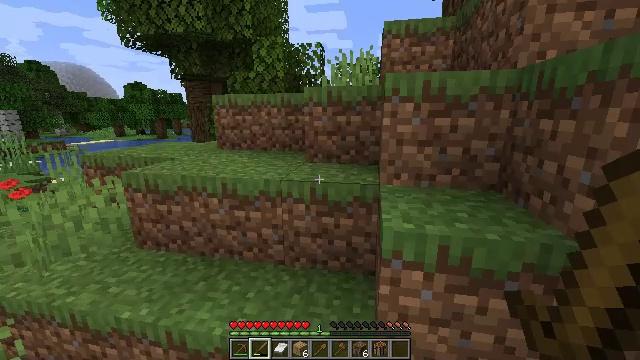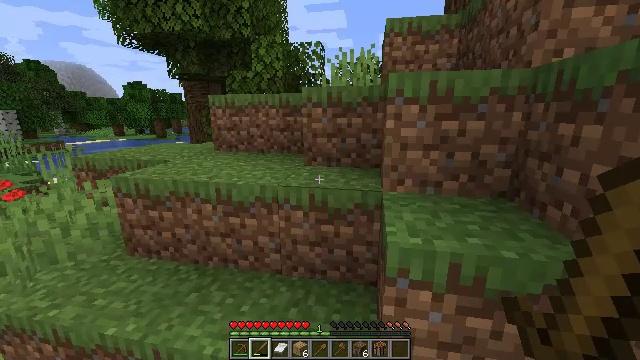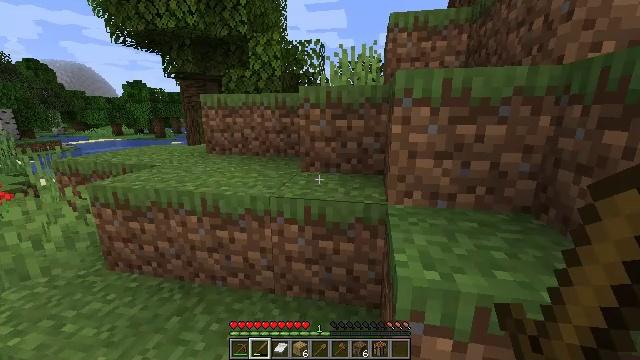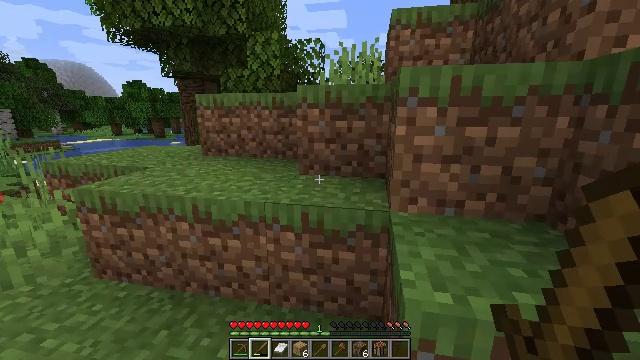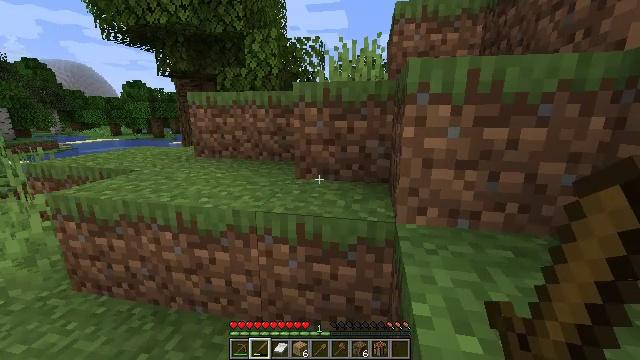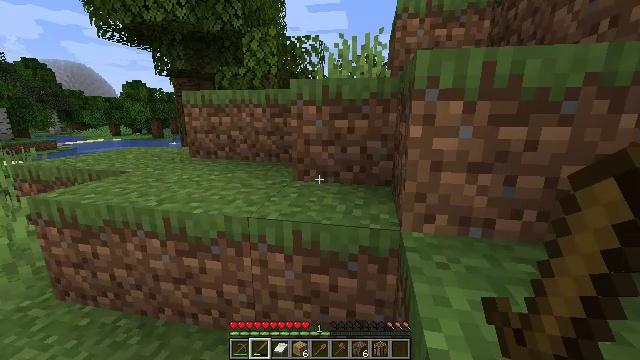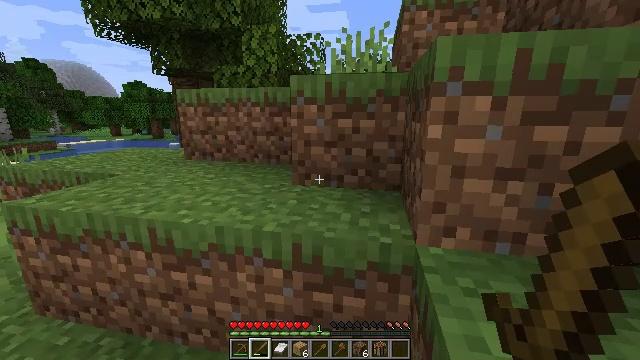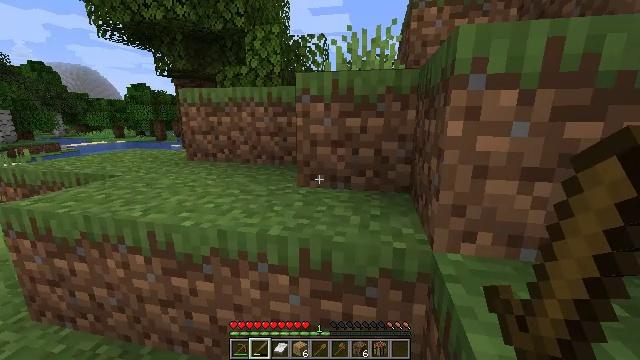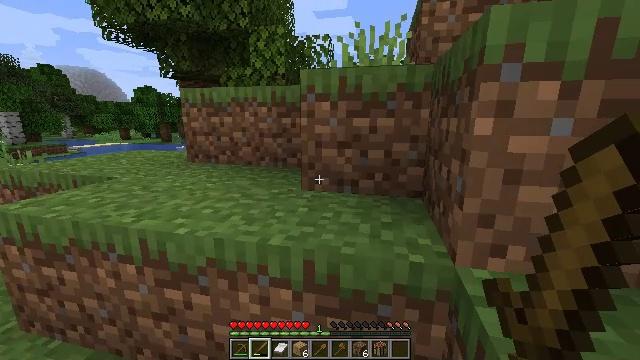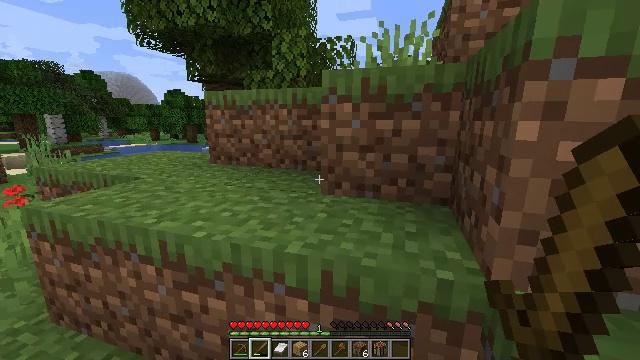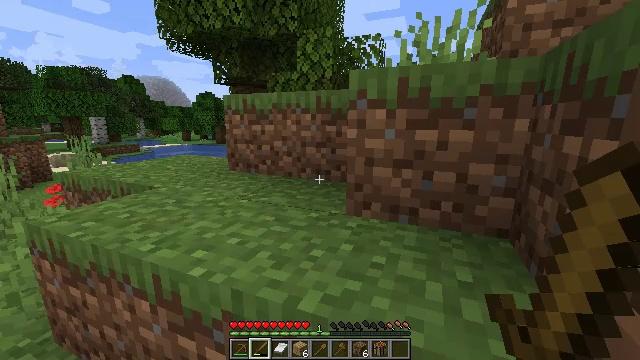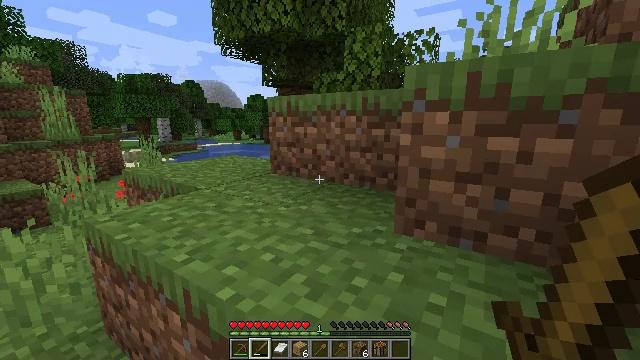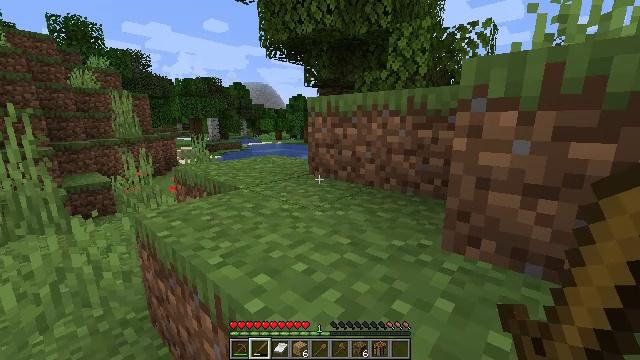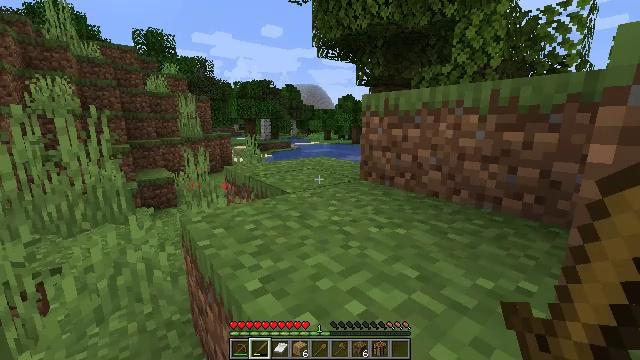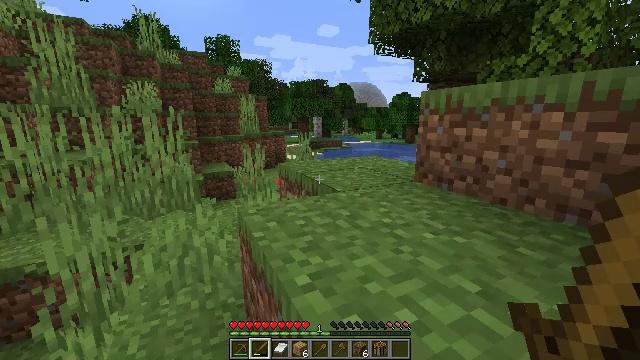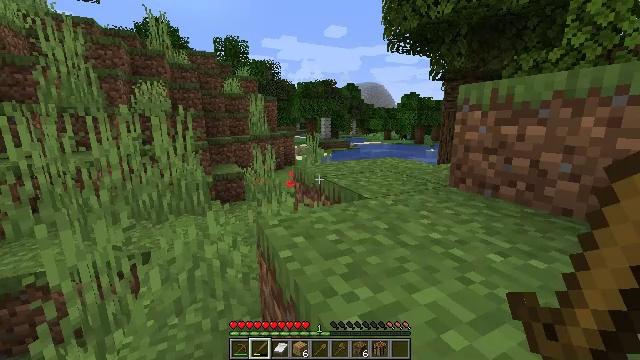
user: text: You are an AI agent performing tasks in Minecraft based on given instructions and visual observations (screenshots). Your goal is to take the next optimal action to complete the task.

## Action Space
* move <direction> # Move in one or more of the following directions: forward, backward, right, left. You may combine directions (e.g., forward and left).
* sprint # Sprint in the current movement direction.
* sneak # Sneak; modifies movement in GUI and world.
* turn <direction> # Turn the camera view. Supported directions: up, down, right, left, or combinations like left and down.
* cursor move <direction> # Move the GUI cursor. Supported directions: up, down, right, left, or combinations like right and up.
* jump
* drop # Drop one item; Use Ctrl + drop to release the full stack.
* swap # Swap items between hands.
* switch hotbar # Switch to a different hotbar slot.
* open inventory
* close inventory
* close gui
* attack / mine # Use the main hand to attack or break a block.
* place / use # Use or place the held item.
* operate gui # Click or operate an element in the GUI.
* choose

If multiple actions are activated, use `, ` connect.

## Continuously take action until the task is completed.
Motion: motion action
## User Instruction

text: Collect some oak leaves.
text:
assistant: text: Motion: move forward, sprint
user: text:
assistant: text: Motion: move forward, sprint
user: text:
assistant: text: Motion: move forward, sprint
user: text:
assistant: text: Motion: move forward, sprint
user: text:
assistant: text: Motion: move forward, sprint
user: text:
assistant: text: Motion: move forward, sprint
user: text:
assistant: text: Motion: move forward, sprint
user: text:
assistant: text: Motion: move forward, sprint
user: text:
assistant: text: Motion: move forward, sprint, turn left
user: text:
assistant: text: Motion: move forward, sprint, turn left
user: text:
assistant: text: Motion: move forward, sprint, turn left
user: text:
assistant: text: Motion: move forward, sprint, turn left
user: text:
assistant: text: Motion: move forward, sprint, turn left
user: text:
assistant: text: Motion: move forward, sprint, turn left
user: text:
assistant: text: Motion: move forward, sprint, turn left
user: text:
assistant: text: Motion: move forward, sprint
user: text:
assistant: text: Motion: move forward, sprint
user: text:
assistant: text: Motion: move forward, sprint
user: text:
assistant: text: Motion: move forward, sprint
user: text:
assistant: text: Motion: move forward, sprint
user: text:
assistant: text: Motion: move forward, sprint
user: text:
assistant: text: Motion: move forward, sprint
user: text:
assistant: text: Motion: move forward, sprint
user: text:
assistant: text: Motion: move forward, sprint, turn right
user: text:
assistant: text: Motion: move forward, sprint, turn right and down
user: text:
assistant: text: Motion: move forward, sprint, turn right
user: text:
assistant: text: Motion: move forward, sprint, turn right
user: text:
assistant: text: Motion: move forward, sprint, turn right
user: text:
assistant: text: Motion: move forward, sprint, turn right
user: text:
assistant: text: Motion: move forward, sprint, turn right